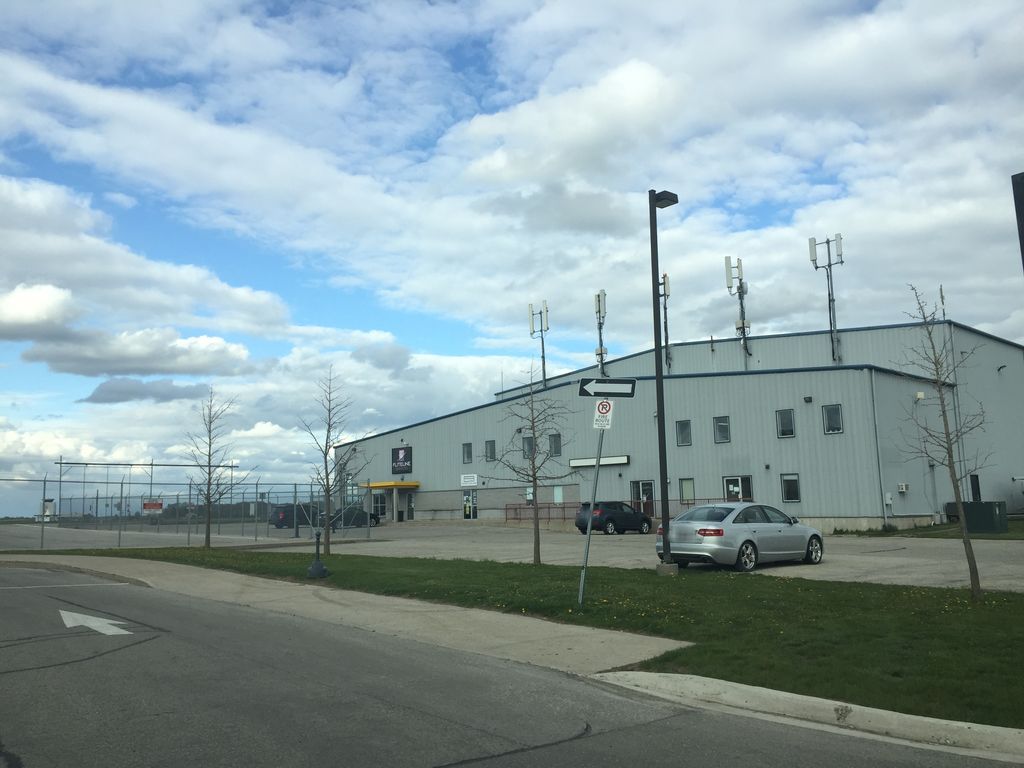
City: kitchener-waterloo